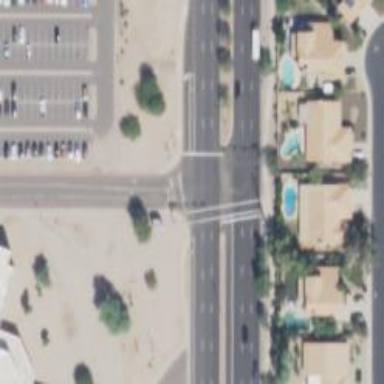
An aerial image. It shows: Solid stop line on the road.